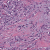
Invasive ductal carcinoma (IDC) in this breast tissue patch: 1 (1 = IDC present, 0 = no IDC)